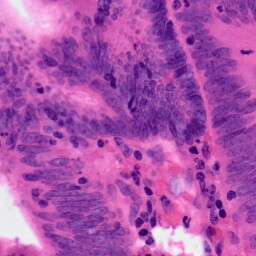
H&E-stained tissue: Colon